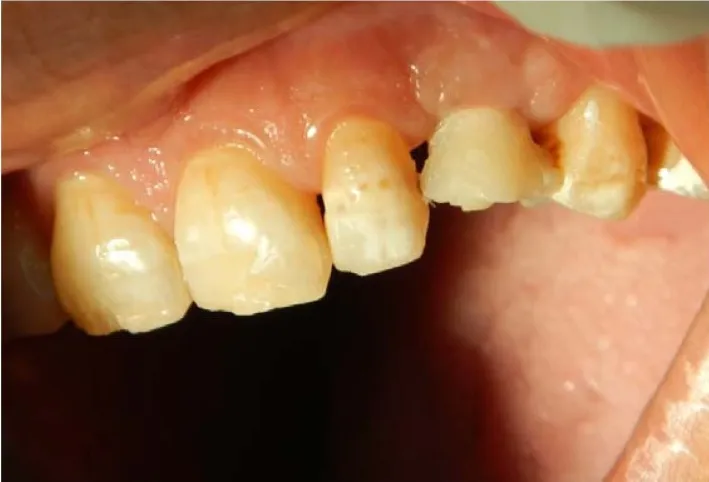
After one month, the crown is modified by adding composite filling material to shape the emergence profile to mimic a natural tooth.
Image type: medical_photograph (oral_photograph)